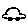
Label: car